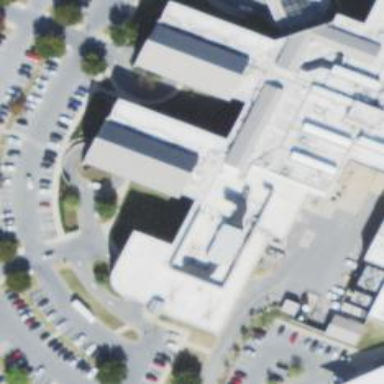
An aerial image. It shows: Clinic.